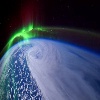
Label: cloud